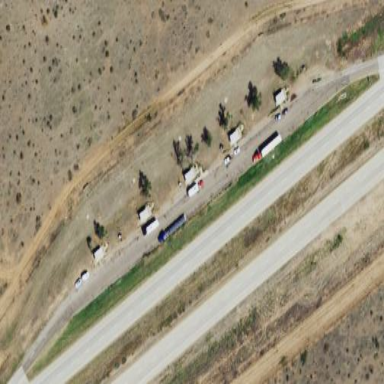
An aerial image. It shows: Rest area along the road with picnic tables.